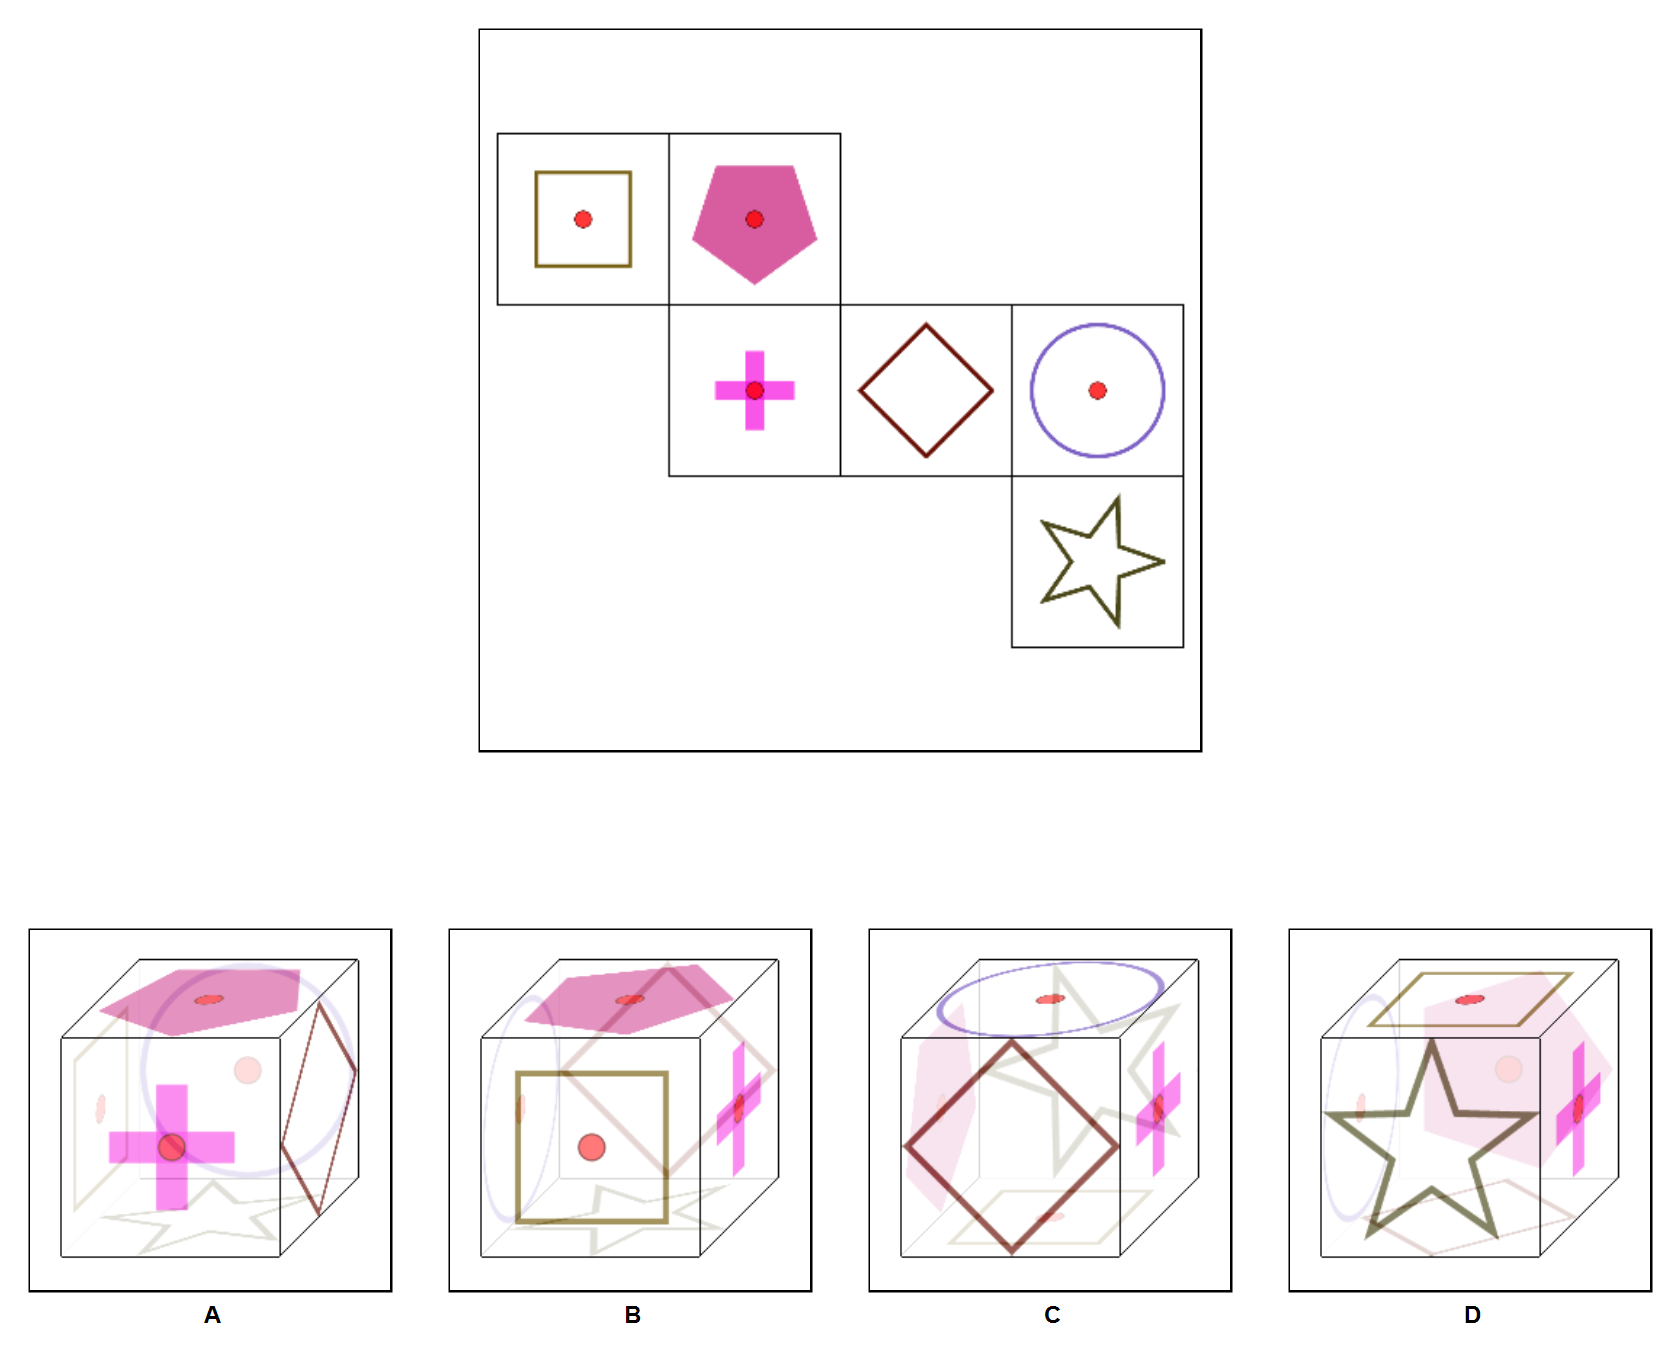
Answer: C